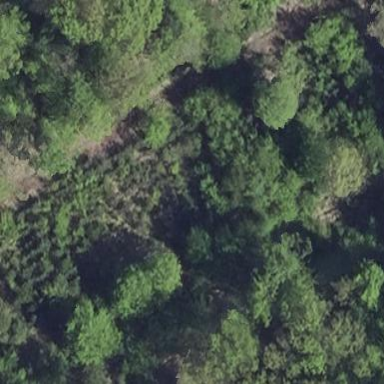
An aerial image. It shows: Patch of scrub vegetation.